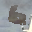
Label: 6